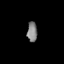
Tissue: prostate
Cell type: T cells
Senescence score: 0.7878
Nuclear area (px): 198
Mean DAPI intensity: 127.747